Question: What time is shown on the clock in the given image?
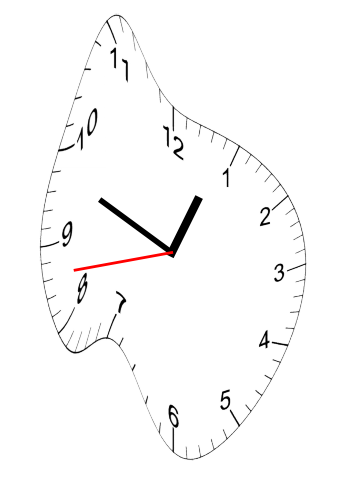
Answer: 12:48:43